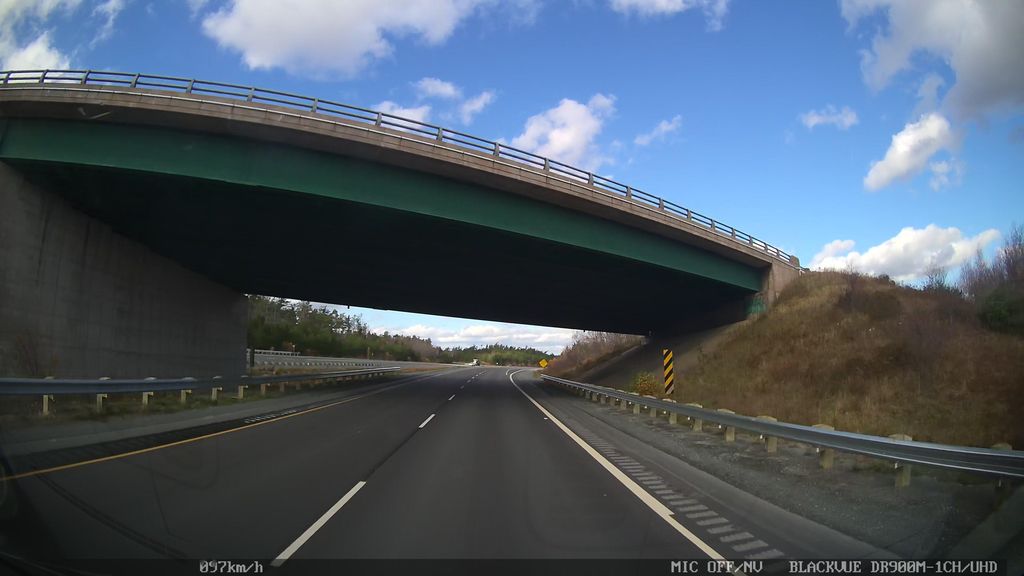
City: halifax